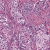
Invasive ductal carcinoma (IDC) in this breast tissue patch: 0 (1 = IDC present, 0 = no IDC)